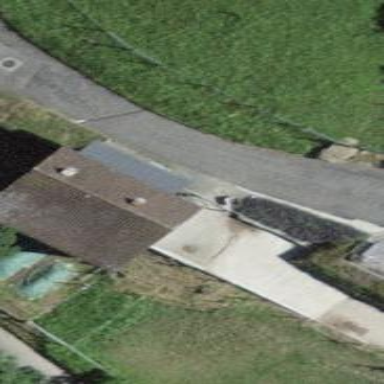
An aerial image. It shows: Garage building.